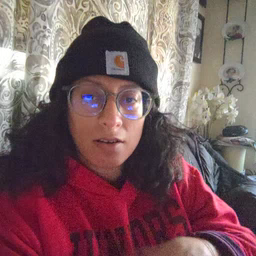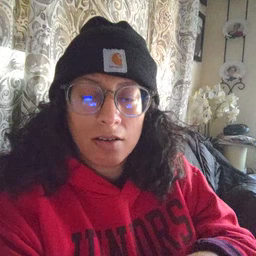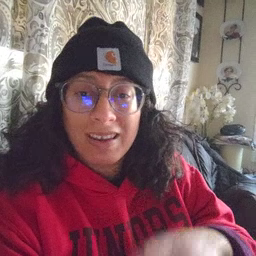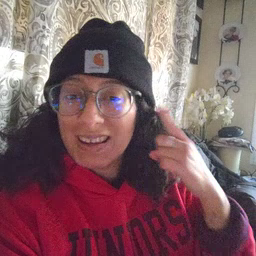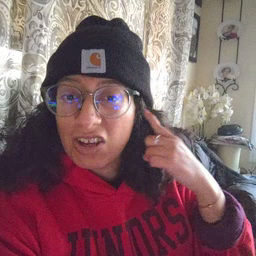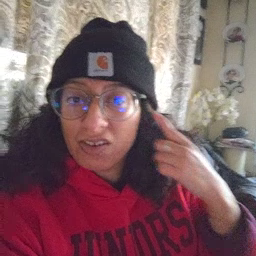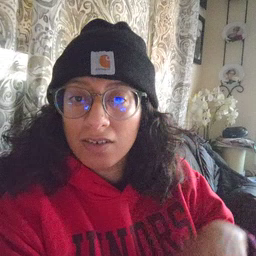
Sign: ear